Question: When I try to delete a netbeans project, I get this dialog

I try to use left arrow key to switch focus from the No to the Yes button but it isn't switching. (This will work perfectly for any other windows application on my system)
Is this a normal behaviour for netbeans IDE or is something wrong with mine?
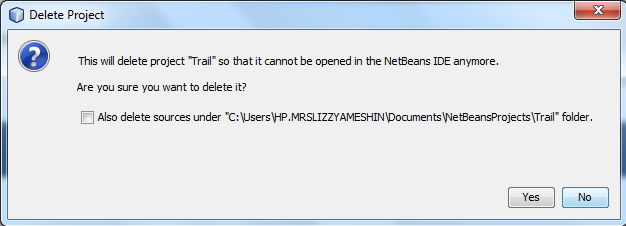
Answer: Just tried it with the latest development build, and I can confirm that the arrow keys do not move the focus.
My guess is that it is a Java/Swing/AWT thing, not necessarily a Netbeans thing. Unfortunately I do not have another Java application I can get to at this very moment, so the previous sentence is on my part.
On the other hand, /- cycles through each of the UI items. A little bit farther around the mountain, but not quite as far as reaching for the mouse.